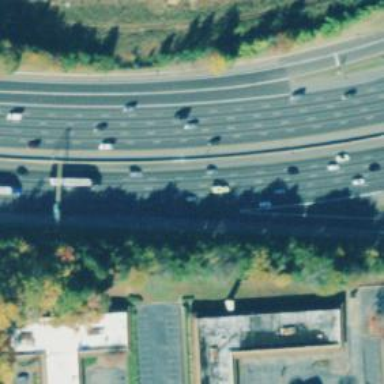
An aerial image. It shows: Motorway junction.